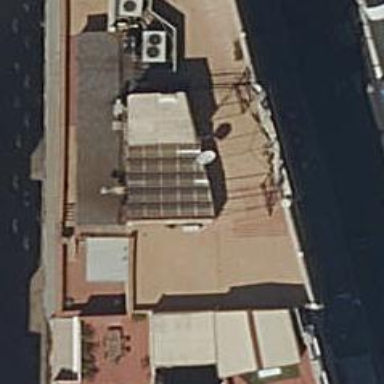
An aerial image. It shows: Hotel.